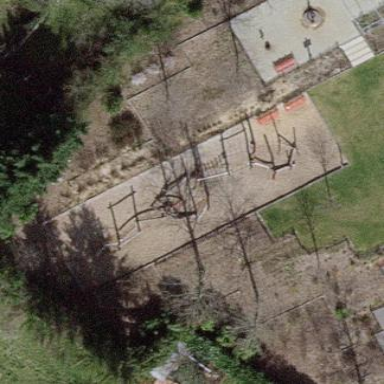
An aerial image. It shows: Playground area for leisure land.